Interaction volume radius: 5 \u00c5
Interaction volume height: 35 \u00c5
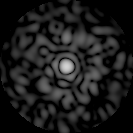
Disorder parameter: 0.8038